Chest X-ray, PA view. Patient: 35 years old, sex M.
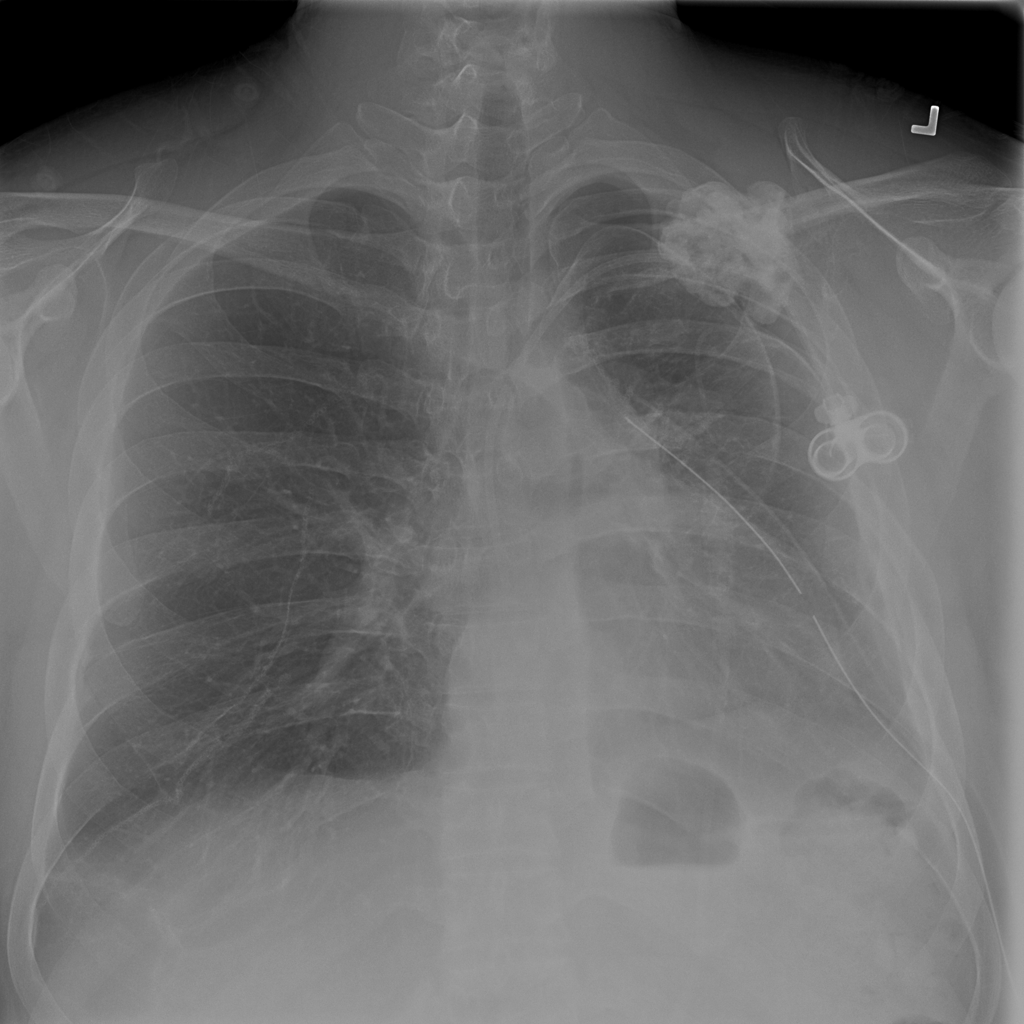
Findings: No Finding